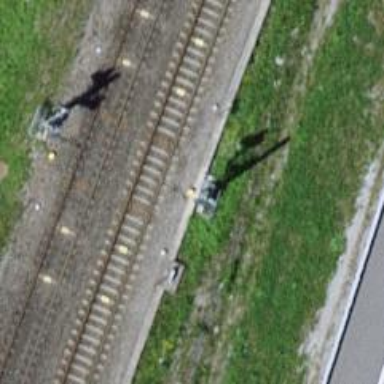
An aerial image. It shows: Railway signal.